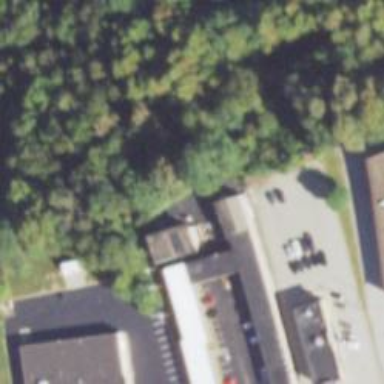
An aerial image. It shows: Motel building.